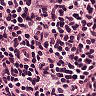
Metastatic tissue present: no